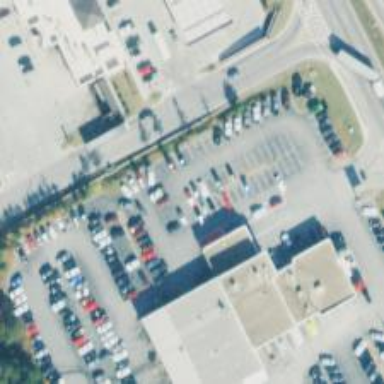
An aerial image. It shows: Building that houses car shop.